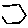
Label: hexagon